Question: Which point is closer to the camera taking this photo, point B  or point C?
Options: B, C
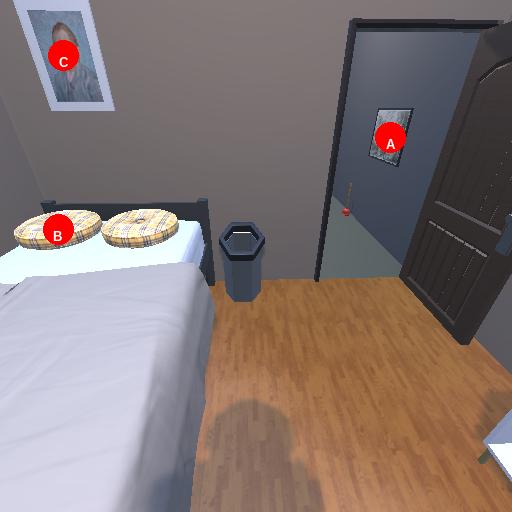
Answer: B